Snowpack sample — Loveland Pass, Silver Plume, Colorado, USA (1/12/25, 11:40 AM MST)
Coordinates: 39.66, -105.88
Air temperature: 7 °F
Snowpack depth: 140 cm
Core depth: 10 cm
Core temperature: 41 °F
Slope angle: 11°, slope face: 30°
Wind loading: high
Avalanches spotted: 2
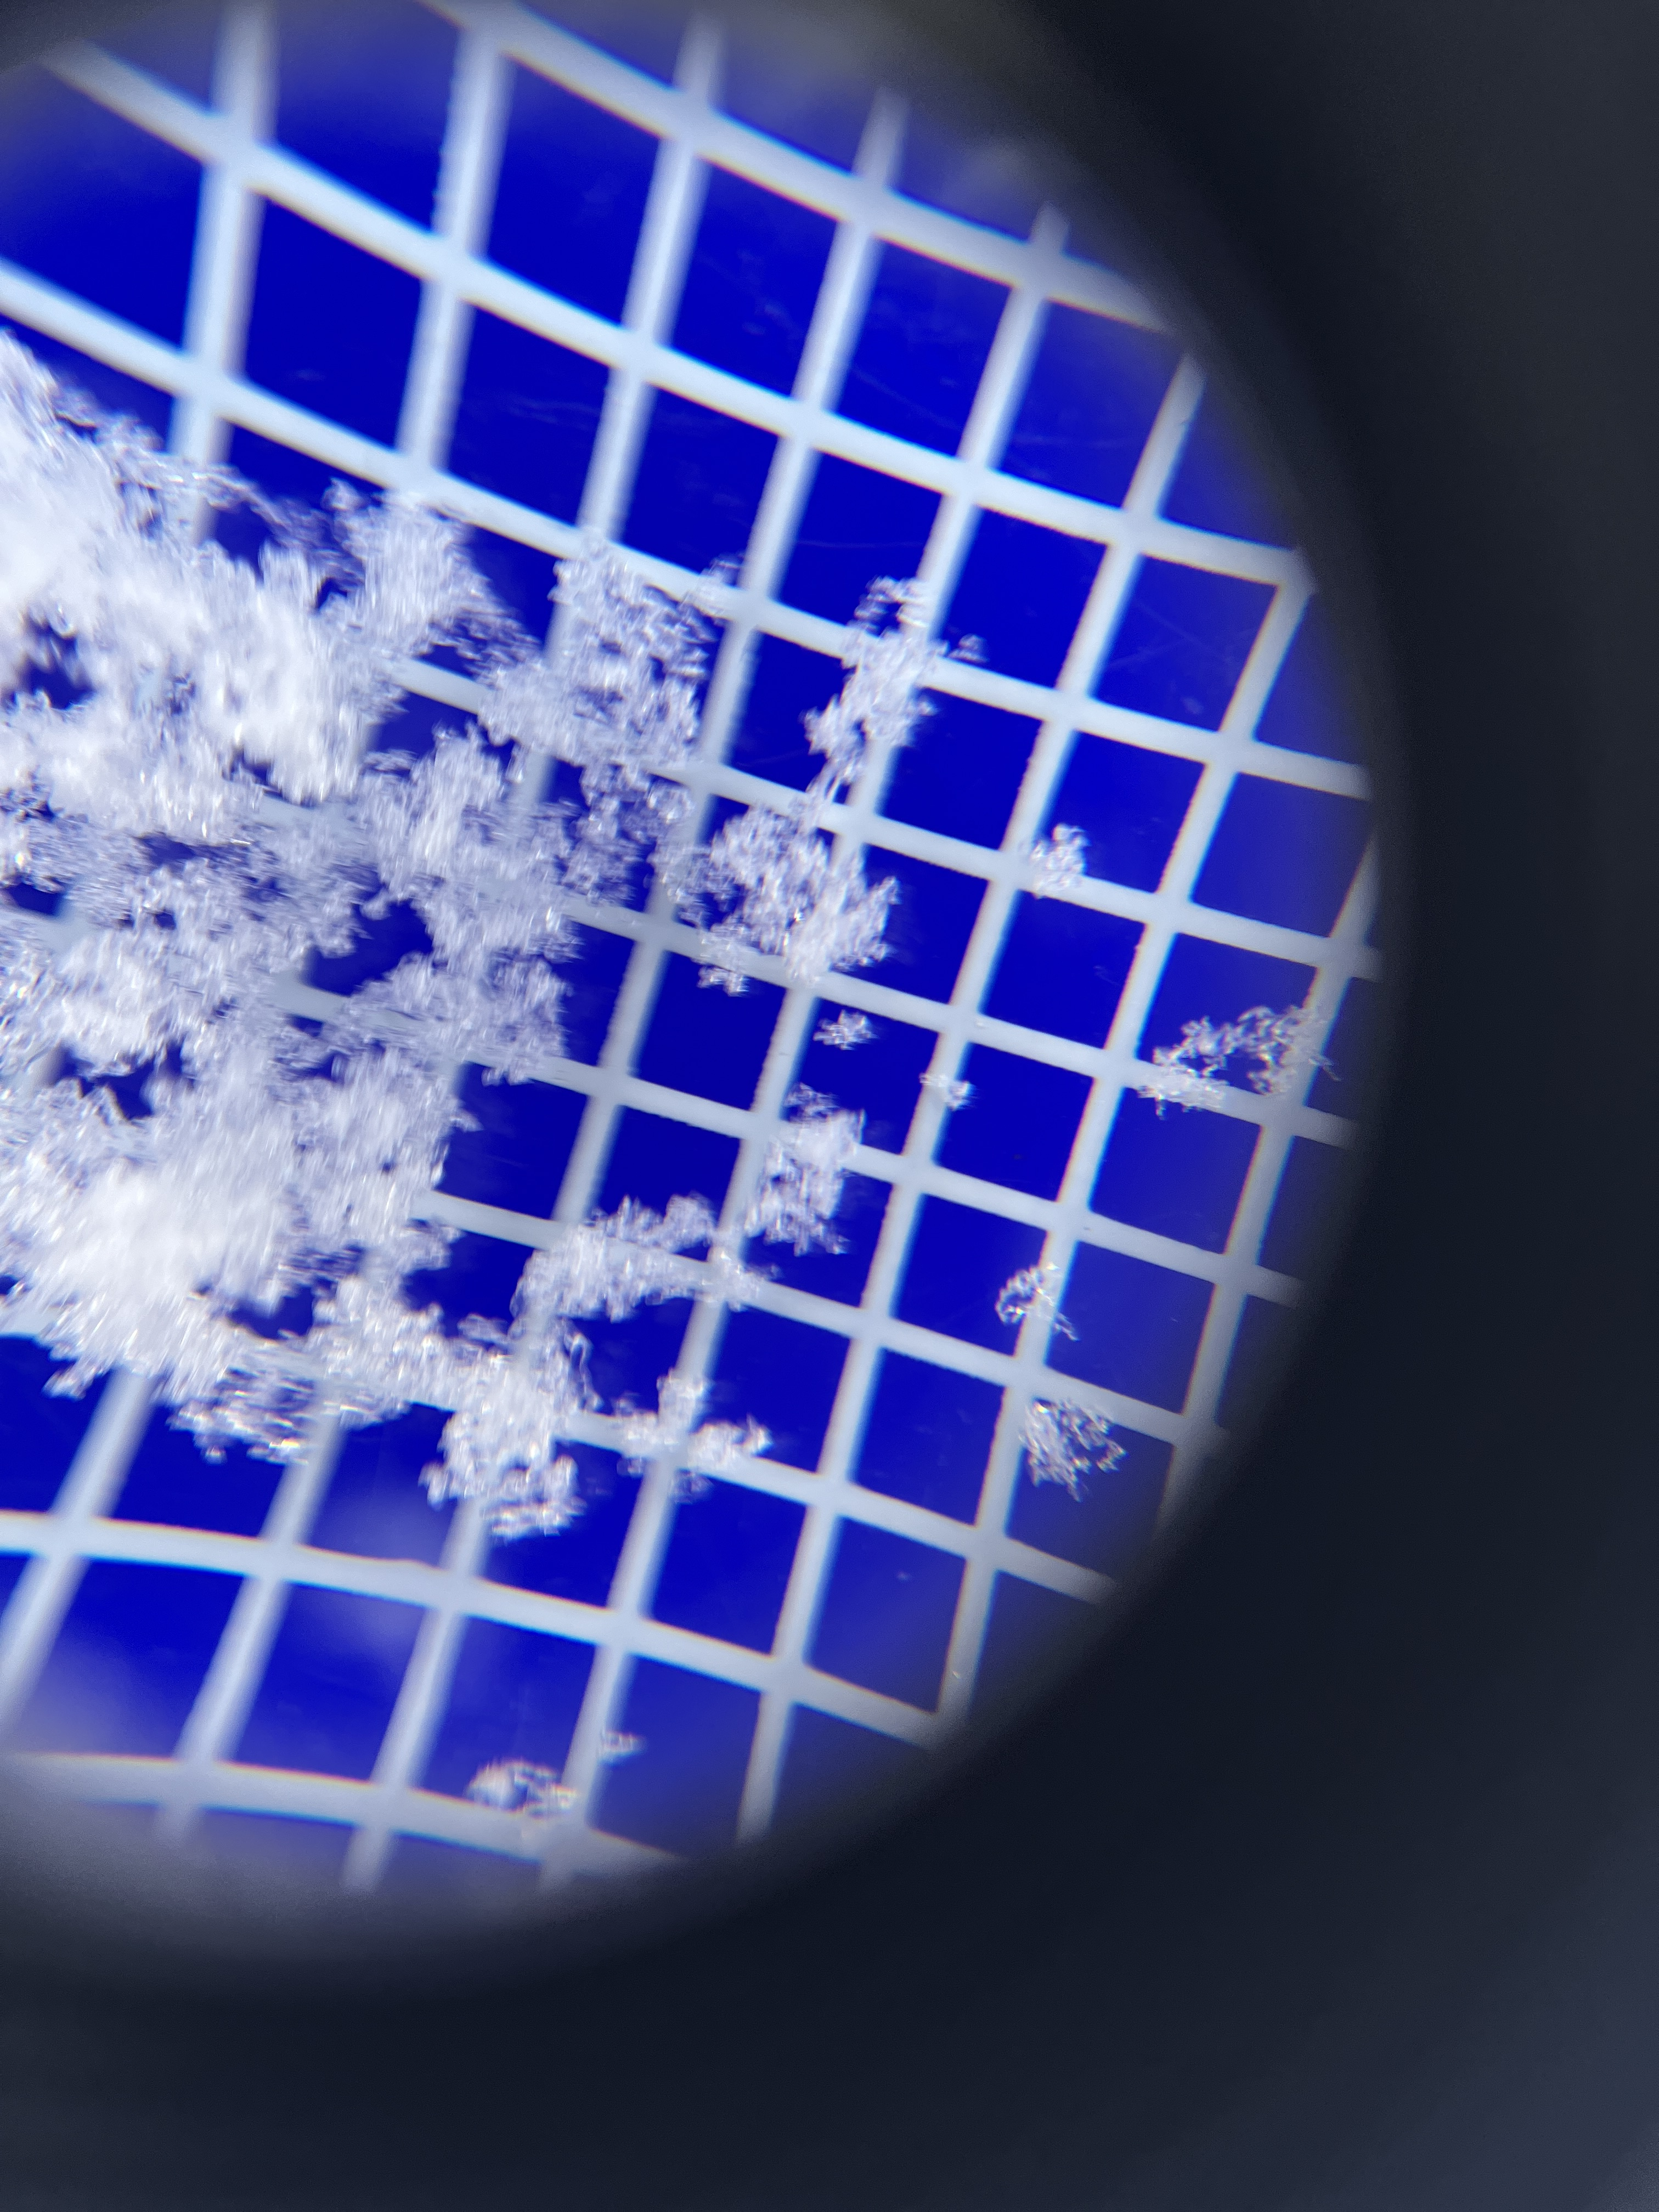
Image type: magnified_profile
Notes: Pilot using slightly modified coring method that took too large segment for snow profile picturing, advised not to use in higher level models. Two avalanche on south face nearby, partially cloudy with light snow in the last 24 hours. Lots of wind loading on eastern features.